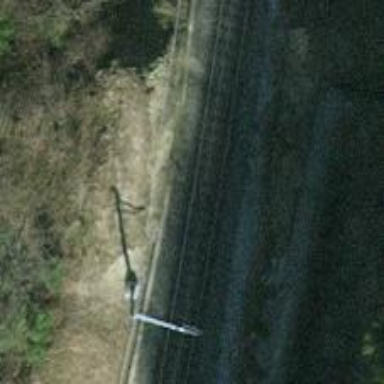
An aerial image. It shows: Single-track railway with electrified contact lines.